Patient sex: F
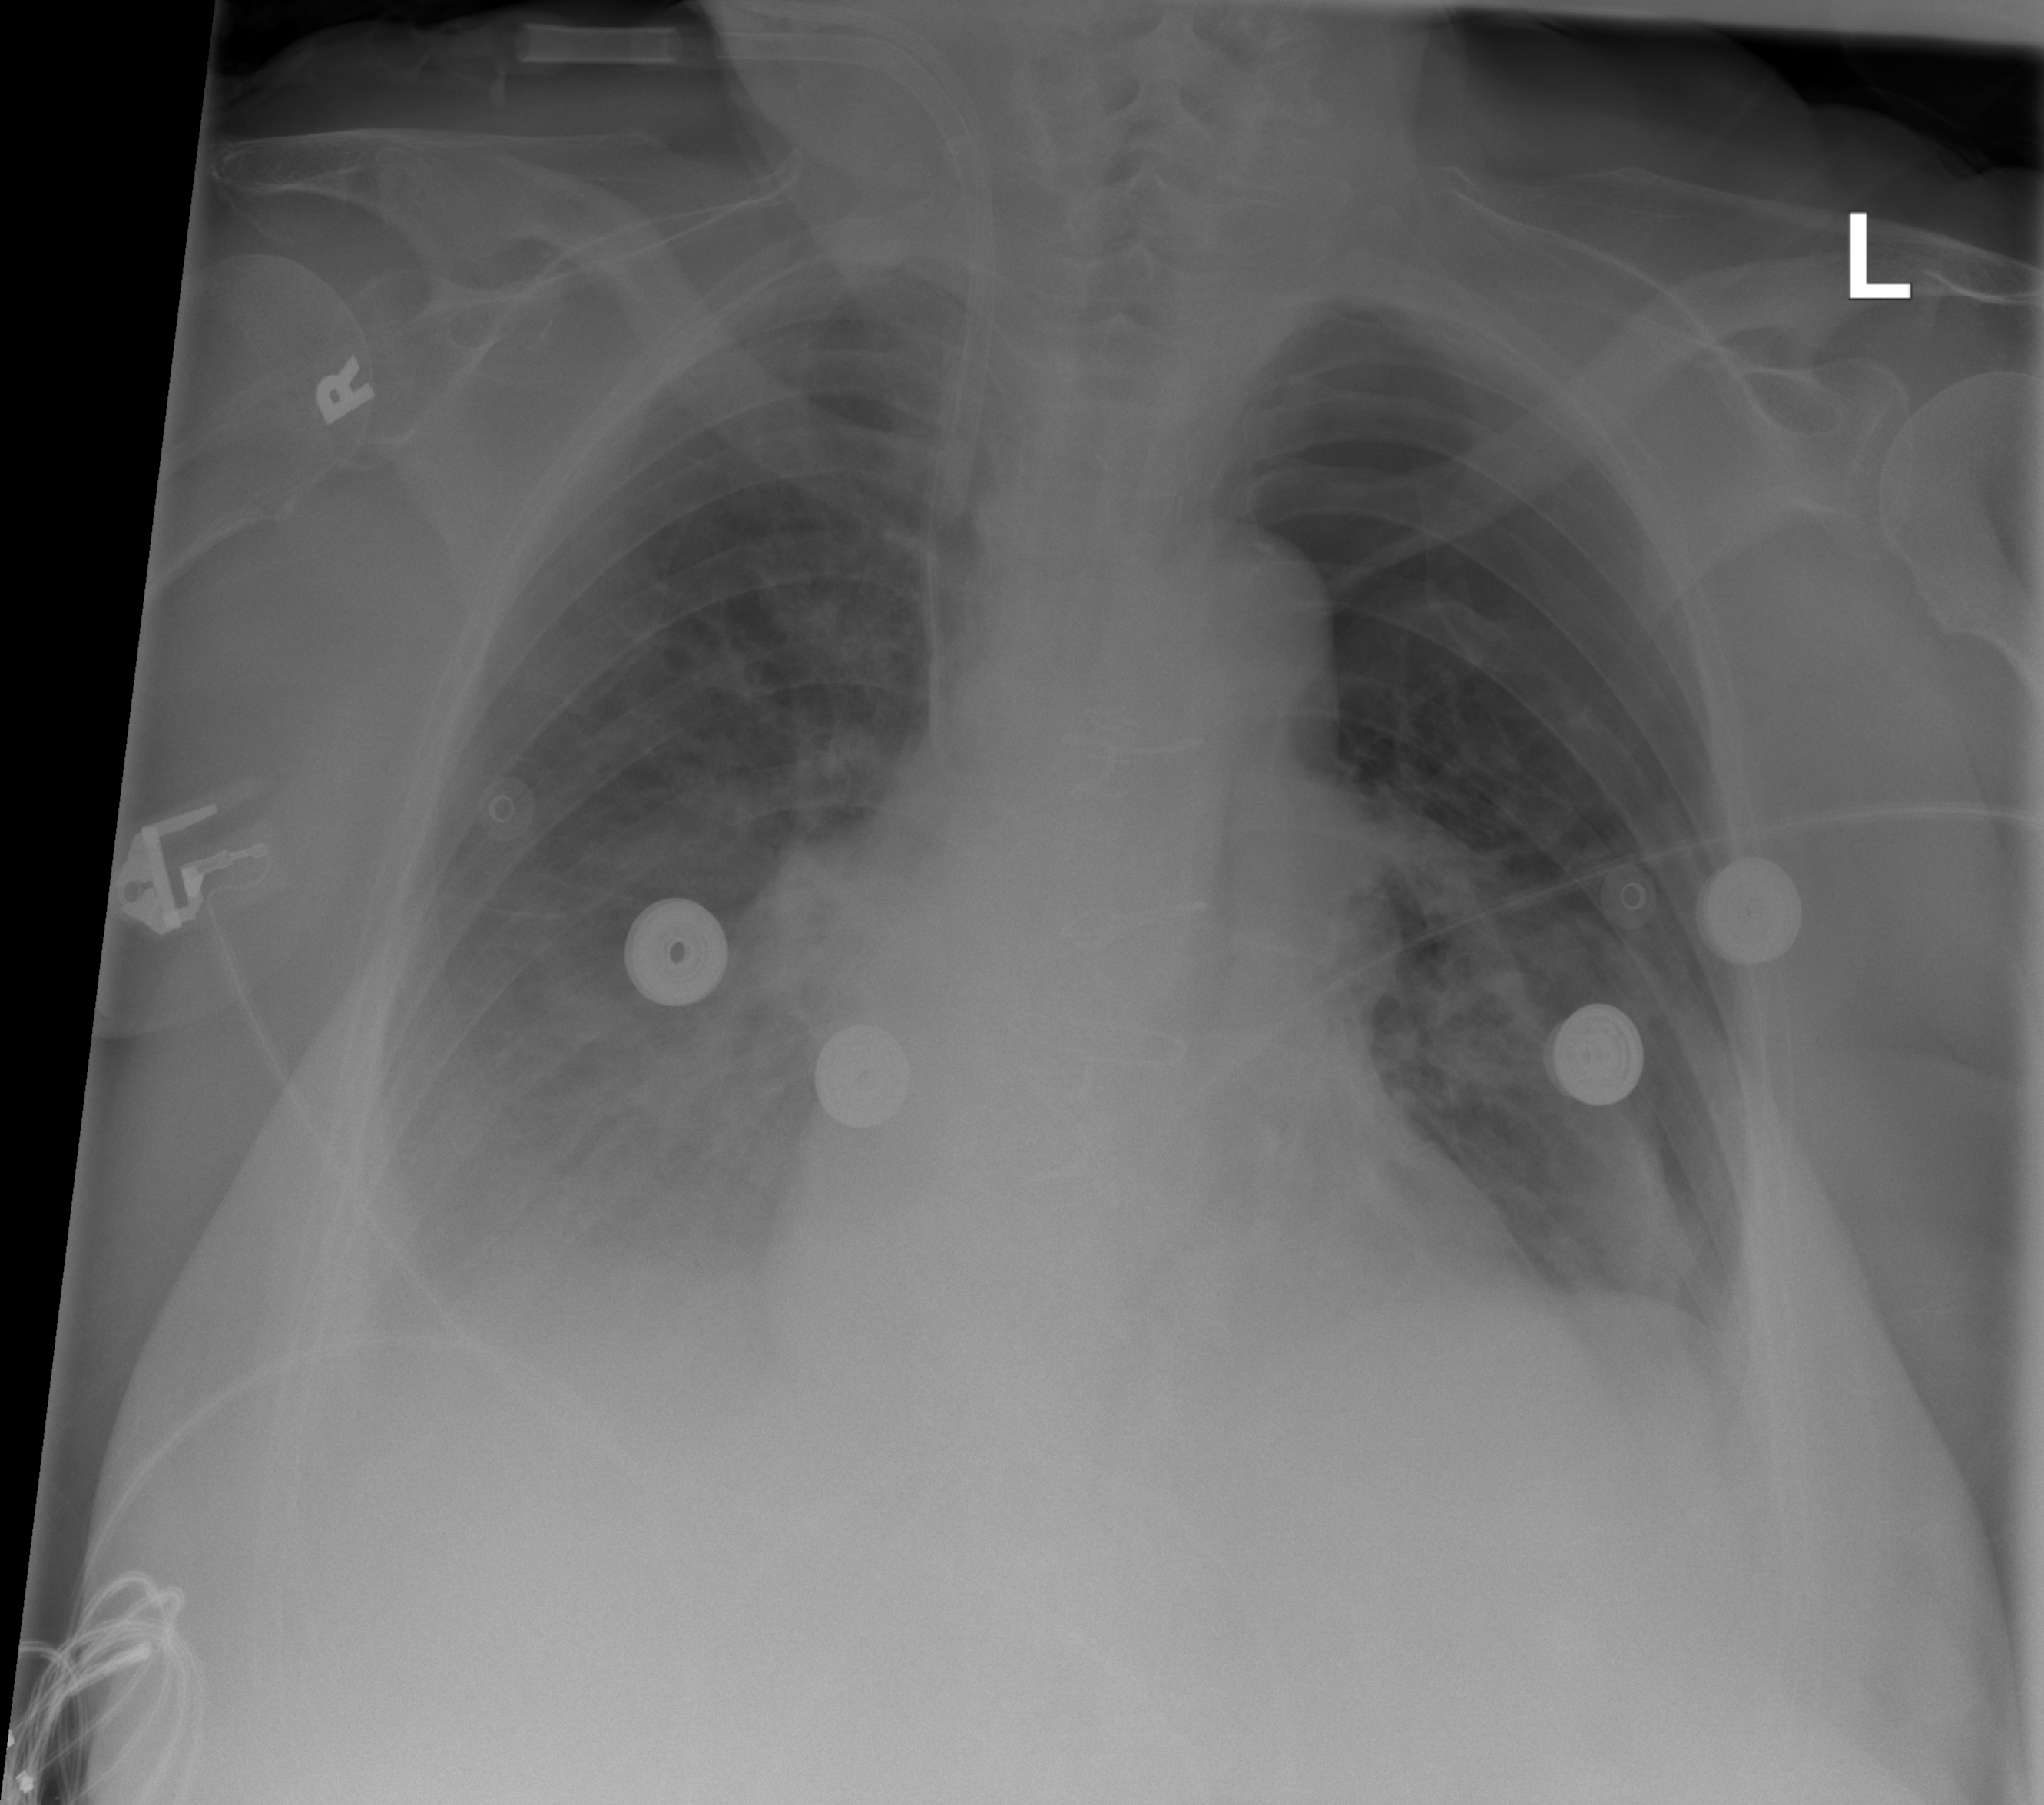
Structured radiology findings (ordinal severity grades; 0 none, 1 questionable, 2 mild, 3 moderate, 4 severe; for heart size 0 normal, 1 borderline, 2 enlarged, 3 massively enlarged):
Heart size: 0
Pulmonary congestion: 3
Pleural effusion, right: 3
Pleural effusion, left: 2
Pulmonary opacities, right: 0
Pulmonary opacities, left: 0
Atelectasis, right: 2
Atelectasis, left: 2